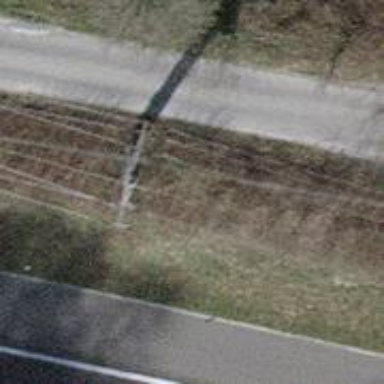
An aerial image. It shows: Concrete power pole.